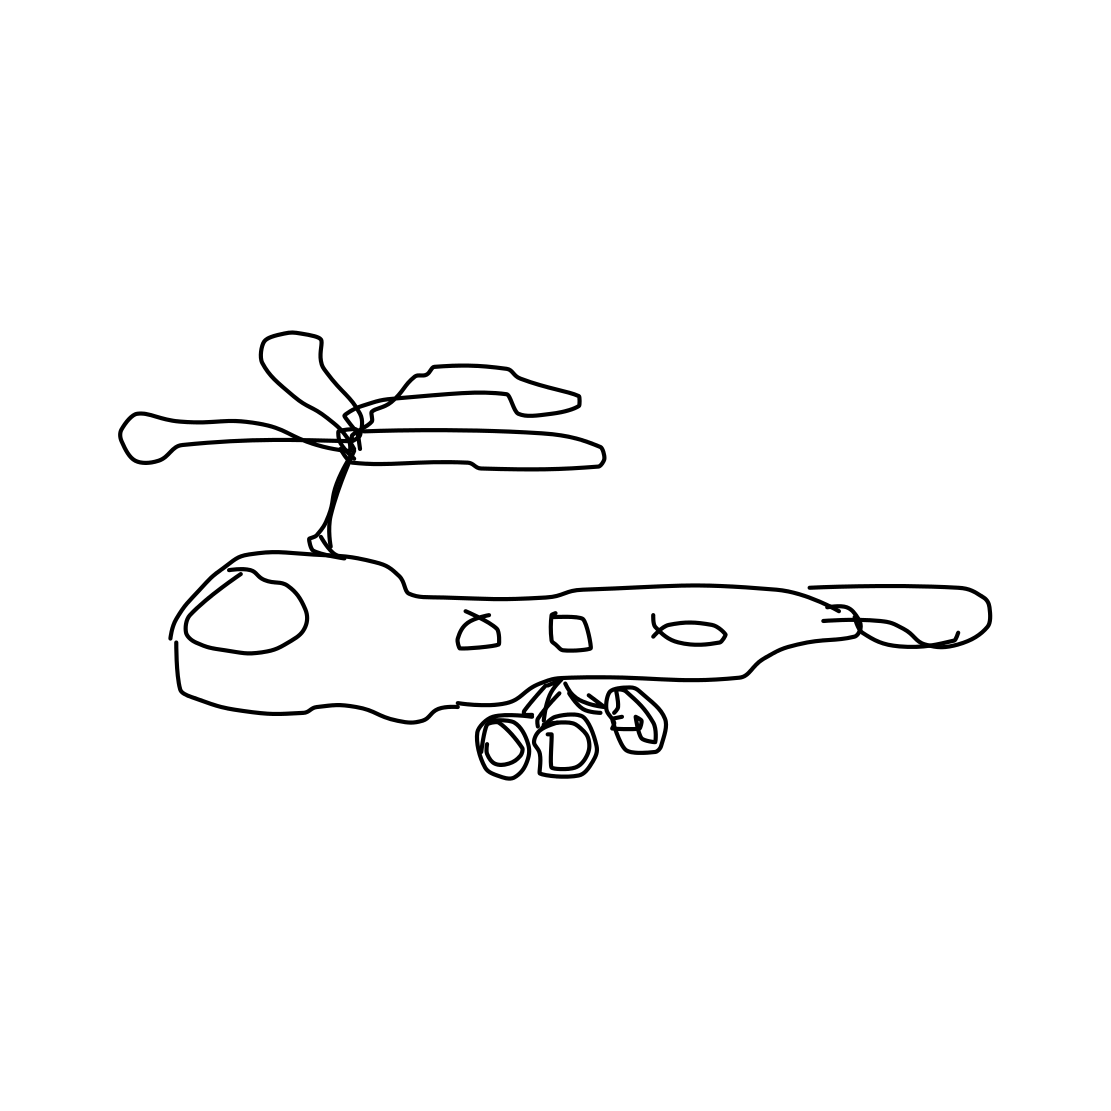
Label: helicopter